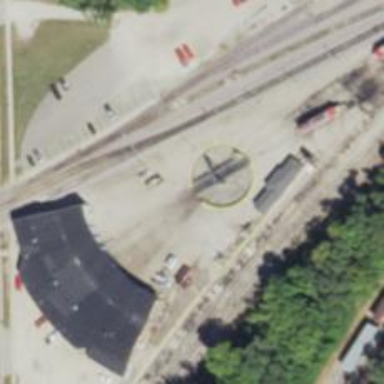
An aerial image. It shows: Railway yard used for servicing trains.